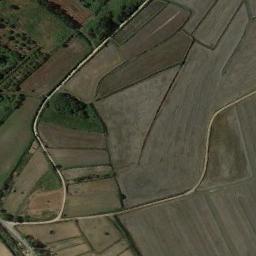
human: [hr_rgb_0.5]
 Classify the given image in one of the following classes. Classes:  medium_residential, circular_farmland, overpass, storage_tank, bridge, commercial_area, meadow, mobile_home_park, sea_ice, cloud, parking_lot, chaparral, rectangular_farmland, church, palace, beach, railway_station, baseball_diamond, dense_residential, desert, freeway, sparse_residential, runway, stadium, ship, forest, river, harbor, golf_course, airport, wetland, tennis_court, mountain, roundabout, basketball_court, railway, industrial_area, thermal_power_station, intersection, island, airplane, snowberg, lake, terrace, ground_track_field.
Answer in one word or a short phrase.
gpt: terrace